Question: I get a strange result when calling this code to simply create a shortcut in the home screen.
The shortcut of the home screen (and the first page is empty so there is enought space!). Any ideas?
'''
public static void installShortcut(Context context, String packageName, String componentName, String shortcutName, Parcelable icon) {
Intent shortcut = new Intent("com.android.launcher.action.INSTALL_SHORTCUT");
ComponentName cn = new ComponentName(packageName, componentName);
shortcut.putExtra(Intent.EXTRA_SHORTCUT_INTENT, new Intent(Intent.ACTION_MAIN).setComponent(cn));
shortcut.putExtra(Intent.EXTRA_SHORTCUT_NAME, shortcutName);
shortcut.putExtra(Intent.EXTRA_SHORTCUT_ICON_RESOURCE, icon);
shortcut.putExtra("duplicate", false);
context.sendBroadcast(shortcut);
}
// gets some info from external package by name
public static void createShortcutForPackage(Context context, String packageName, String className) {
Intent intent = new Intent();
intent.setComponent(new ComponentName(packageName, className));
PackageManager pm = context.getPackageManager();
ResolveInfo ri = pm.resolveActivity(intent, 0);
String shortcutName = ri.loadLabel(pm).toString();
String activityName = ri.activityInfo.name;
int iconId = ri.activityInfo.applicationInfo.icon;
Context pkgContext;
try {
pkgContext = context.createPackageContext(packageName, Context.CONTEXT_INCLUDE_CODE | Context.CONTEXT_IGNORE_SECURITY);
if (pkgContext != null) {
ShortcutIconResource sir = Intent.ShortcutIconResource.fromContext(pkgContext, iconId);
installShortcut(pkgContext, packageName, activityName, shortcutName, sir);
}
} catch (NameNotFoundException e) {
}
}
'''
This is the default Android 4.2.2 Home screen:

On Android 4.0.4 the shortcut is created in the right place.
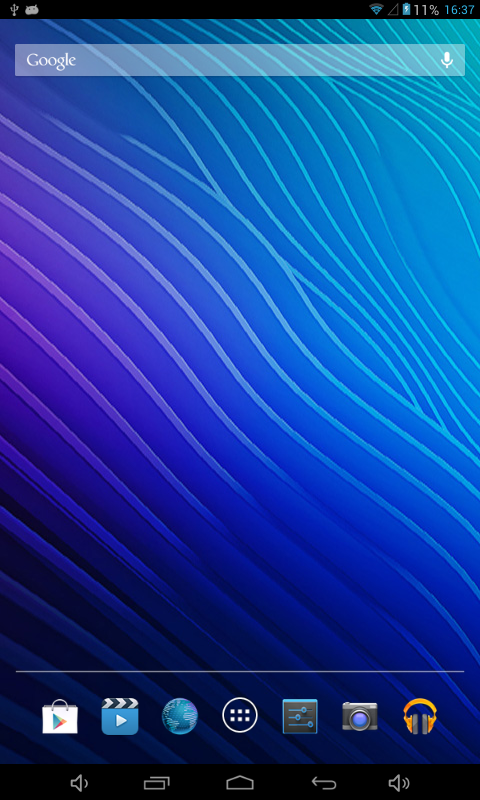
Answer: There are hundreds of home screen implementations, both pre-installed and ones installable via the Play Store. Each is welcome to either:
- 'Intent''<intent-filter>'-
> On Android 4.0.4 the shortcut is created in the right place.
No, it is put in "the right place" in both cases, as it is the authors of the home screen -- not you -- who determines what "the right place" is.